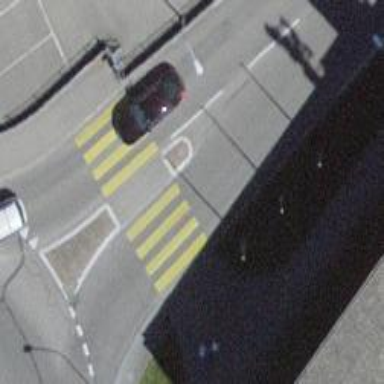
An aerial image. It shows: Uncontrolled zebra crossing with pedestrian island.